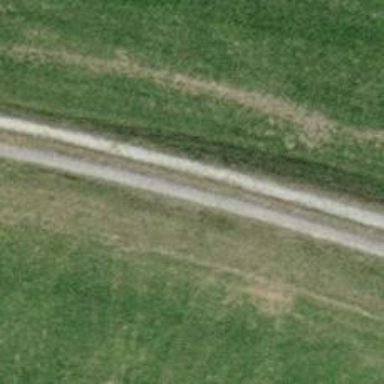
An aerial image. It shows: Grass track road with grade3 tracktype.